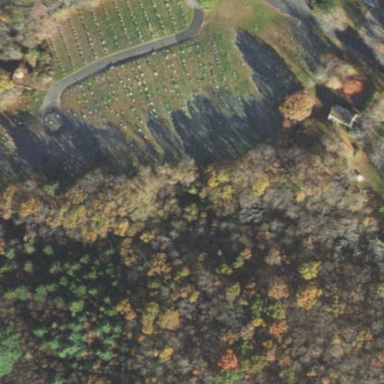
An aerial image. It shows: Cemetery area categorized as "Cemetery".